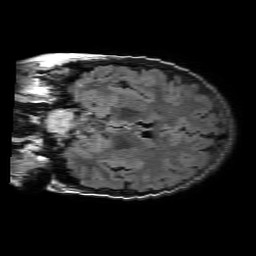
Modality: FLAIR
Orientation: coronal
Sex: female
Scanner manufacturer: philips
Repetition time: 11 s
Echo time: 0.125 s